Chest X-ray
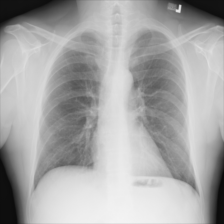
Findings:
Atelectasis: negative
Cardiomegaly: negative
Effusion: negative
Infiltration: negative
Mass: negative
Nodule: negative
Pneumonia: negative
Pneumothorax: negative
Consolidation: negative
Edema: negative
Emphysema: negative
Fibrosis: negative
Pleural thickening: negative
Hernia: negative